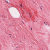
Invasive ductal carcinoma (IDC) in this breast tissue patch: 0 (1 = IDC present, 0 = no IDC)